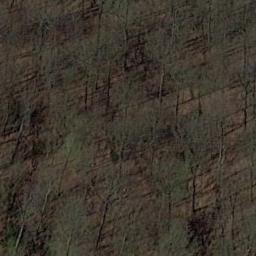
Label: forest